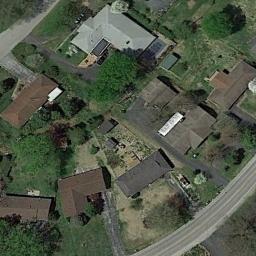
Label: residential